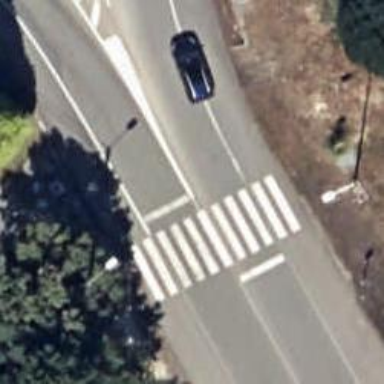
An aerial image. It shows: Zebra crossing on the road.